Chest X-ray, PA view. Patient: 41 years old, sex M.
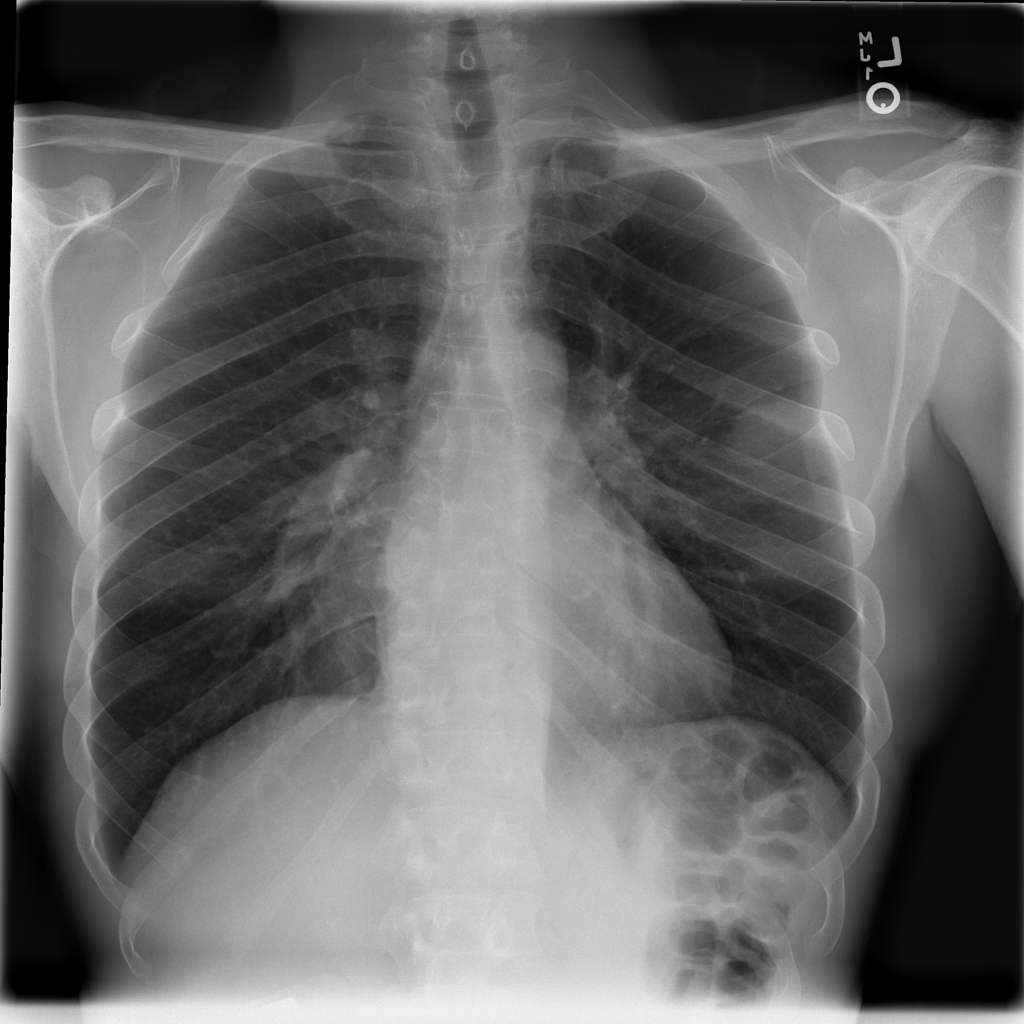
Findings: No Finding